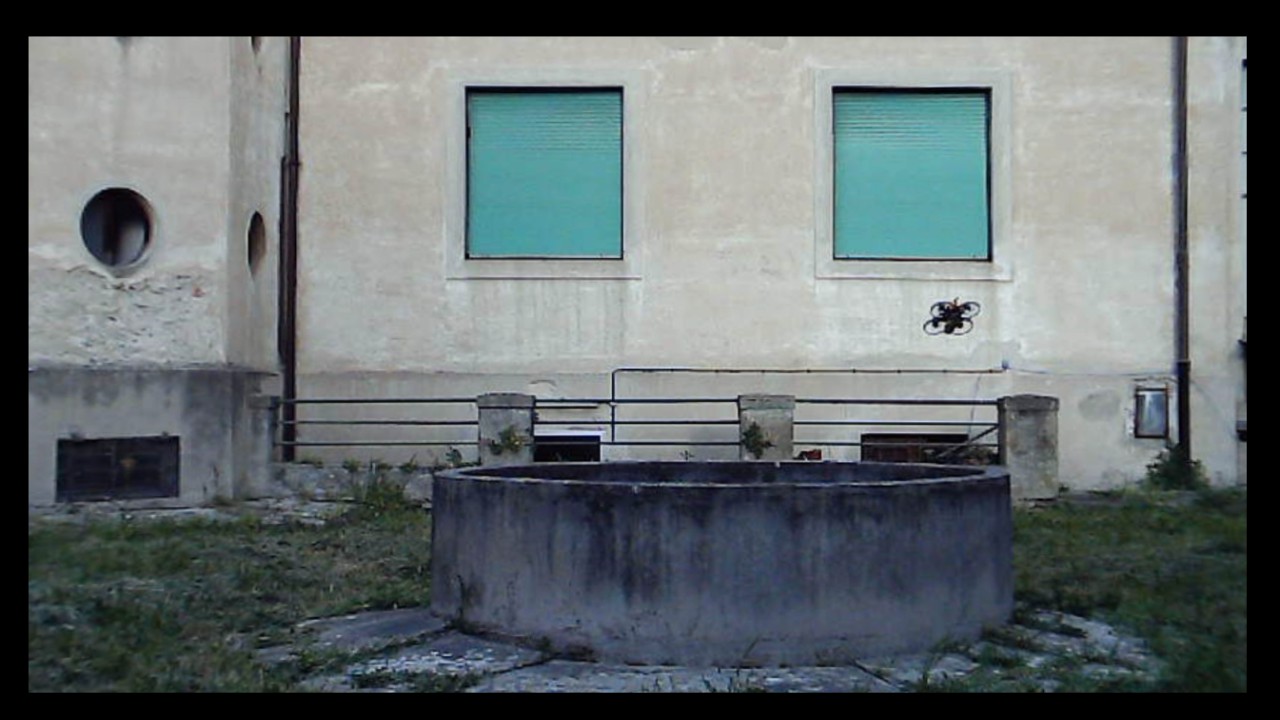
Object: DarwinFPV cineape20